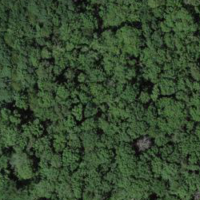
EUNIS habitat code: 41
Species observed at this site:
Sitta europaea
Sorbus aucuparia